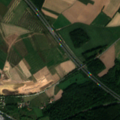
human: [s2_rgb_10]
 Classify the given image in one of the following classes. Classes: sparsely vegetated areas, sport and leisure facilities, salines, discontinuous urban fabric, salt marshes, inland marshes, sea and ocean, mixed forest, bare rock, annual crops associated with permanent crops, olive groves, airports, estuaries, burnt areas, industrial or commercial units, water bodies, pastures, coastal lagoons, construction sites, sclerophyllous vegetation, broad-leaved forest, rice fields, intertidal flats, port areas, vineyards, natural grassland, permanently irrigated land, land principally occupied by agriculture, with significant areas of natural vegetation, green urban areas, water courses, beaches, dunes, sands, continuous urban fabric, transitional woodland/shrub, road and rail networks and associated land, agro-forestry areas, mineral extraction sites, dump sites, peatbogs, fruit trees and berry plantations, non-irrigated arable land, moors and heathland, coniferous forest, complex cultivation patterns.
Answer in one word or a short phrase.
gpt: discontinuous urban fabric, non-irrigated arable land, pastures, complex cultivation patterns, broad-leaved forest